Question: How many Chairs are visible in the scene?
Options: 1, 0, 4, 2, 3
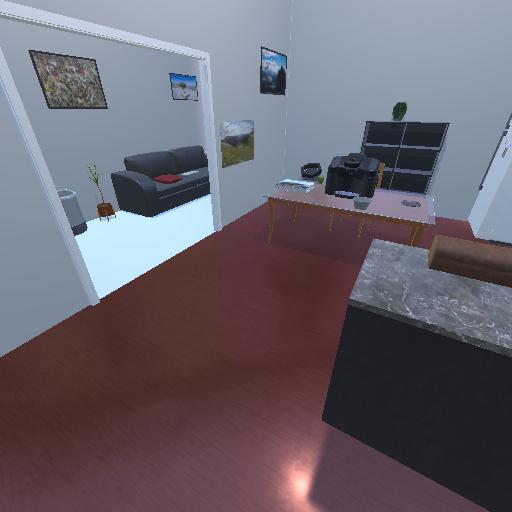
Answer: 1